Field crop: tomato
Growth stage: 1
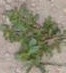
Species: portulaca